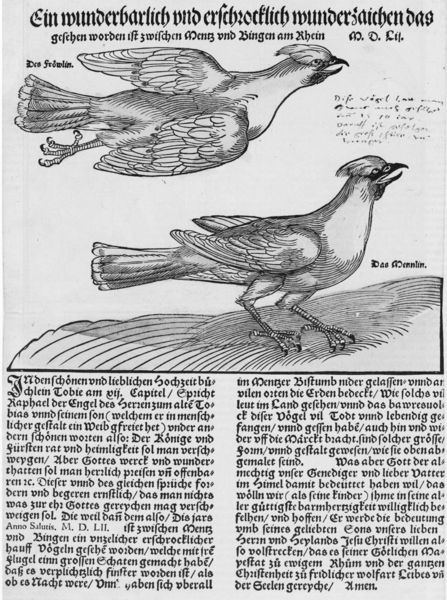
Titel: Ein wunderbarlich vnd erschrocklich wunderzaichen
Standort: Zürich.
Institution: Wickiana
Schlagwörter: flügel, schatten, vogel, weiß, sitzen, hell, schwarz, skizze, zeichnung, tier, tiere, augen, federn, gefieder, stehen, bild, erde, natur, vögel, boden, sitzend, stehend, blatt, fliegen, deutschland, schwanz, füße, schrift, schnabel, zwei, studie, grafik, graphik, spalten, rand, columns, feathers, white, black, sitting, two, deutsch, wei, buch, flug, druck, schwarz-weiß, schraffuren, stich, titel, seite, illustration, text, zeitung, fliegend, überschrift, stand, eichelhäher, krallen, schnäbel, gebet, schema, buchseite, feather, profile, eiss, schwarzw, mittelalter, german, auerhahn, schwänze, hochzeit, drawing, black and white, bird, sketch, tail, birds, flight, fly, flying, fraktur, writing, handschrift, wings, beschreibung, letters, letter, schopf, newspaper, zeichung, notiz, rhein, prayer, observation, study, engraving, gothic, medieval, hanschrift, animal, eye, legs, pigeon, book, majuskel, claws, de arte venandi cum avibus, calligraphy, script, beak, page, wing, angry, poster, description, latin, nachschlagewerk, anatomy, frakturschrift, words, amen, manuscript, middle age, chicken, printing, houhol, geöffneter schnabel, textbook, rhine, sketches, title, handwriting, bill, claw, illustrations, line drawing, book page, talon, article, bingen, talons, old english, feath, flying bird, cuckoo, fky, diagraqm, diagram\, deutscland, aves, ein, wunderbarlich, und, ersschzotflich, manuscrit, red letter, crw